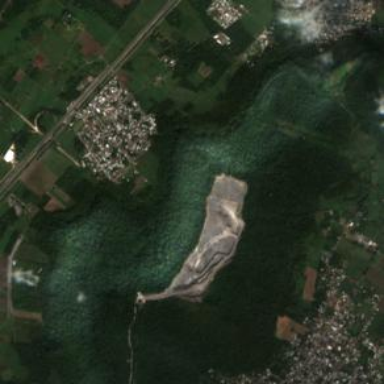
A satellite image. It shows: Quarry area.